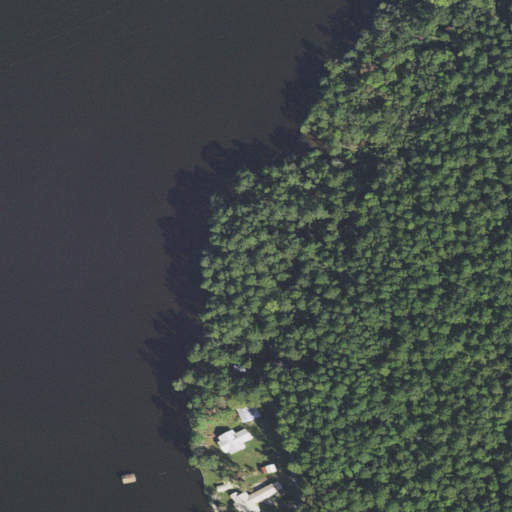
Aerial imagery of cape in North Carolina named Jewell Point containing open water, evergreen forest, mixed forest, open development, herbaceous wetlands, and grassland